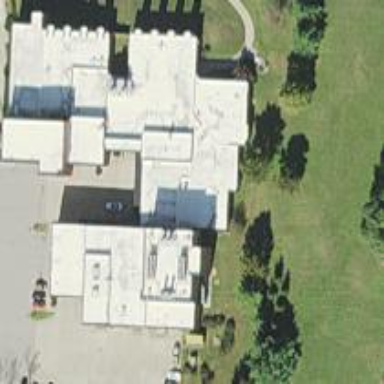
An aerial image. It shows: Building that houses veterinary clinic.